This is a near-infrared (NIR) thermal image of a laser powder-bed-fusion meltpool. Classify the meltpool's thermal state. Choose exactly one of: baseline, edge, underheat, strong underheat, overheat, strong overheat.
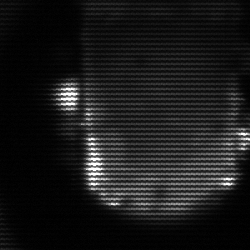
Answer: baseline